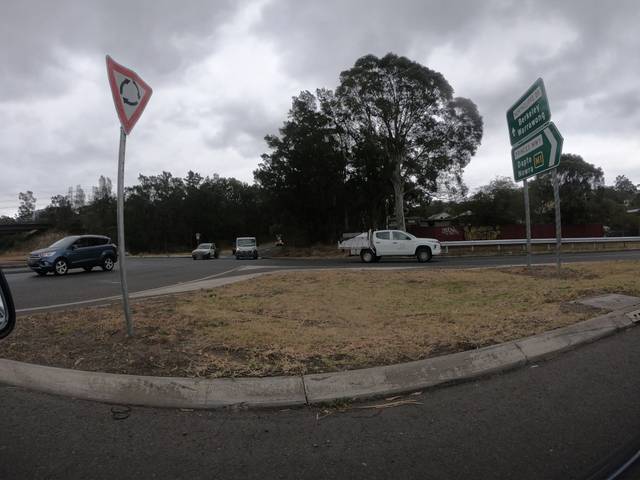
Region: Australia
Coordinates: -34.474, 150.833